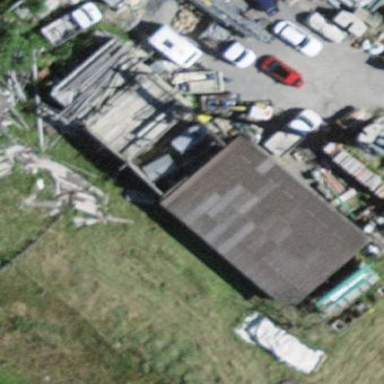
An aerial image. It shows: Warehouse.